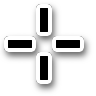
Cursor type: cell
OS/theme: linux-adwaita
Variant: default